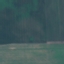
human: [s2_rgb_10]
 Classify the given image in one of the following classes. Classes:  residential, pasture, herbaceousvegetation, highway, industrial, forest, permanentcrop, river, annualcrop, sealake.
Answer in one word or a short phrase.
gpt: AnnualCrop